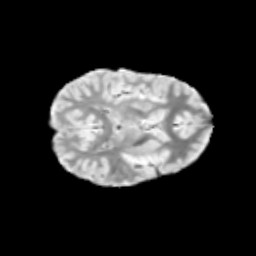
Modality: T2w
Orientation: axial
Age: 10
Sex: female
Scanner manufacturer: siemens
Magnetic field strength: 3 T
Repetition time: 3.8 s
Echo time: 0.07 s